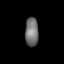
Tissue: lung
Cell type: Endothelial cells
Senescence score: 0.1093
Nuclear area (px): 382
Mean DAPI intensity: 112.767